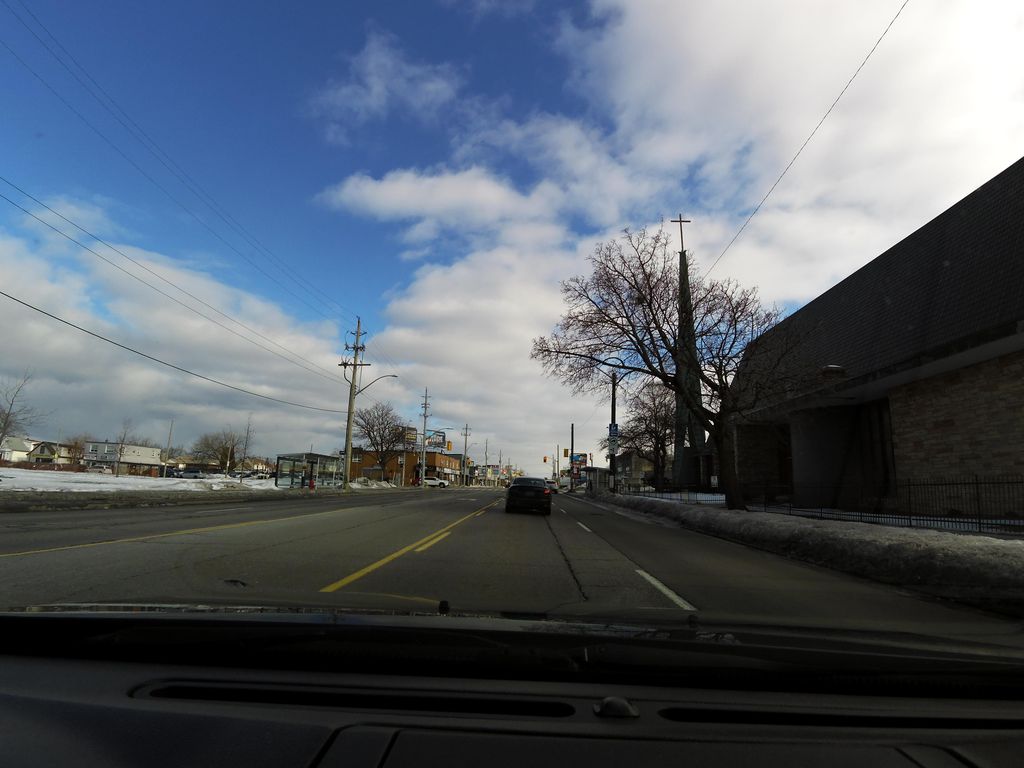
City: hamilton